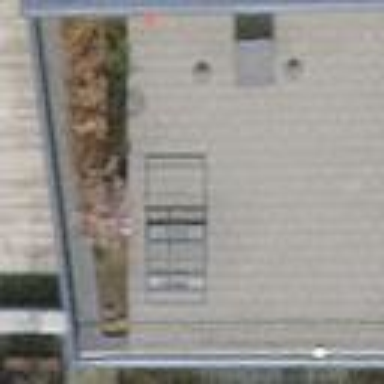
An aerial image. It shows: Building with flat brown roof. The building has light grey color.